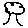
Label: tree